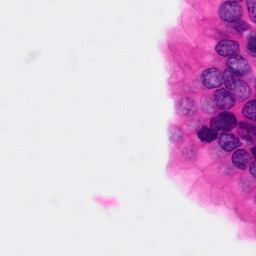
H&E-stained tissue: Pancreatic